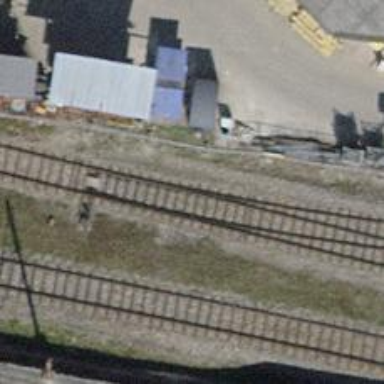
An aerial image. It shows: Railway switch.